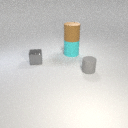
large brown rubber cylinder above large cyan rubber cylinder